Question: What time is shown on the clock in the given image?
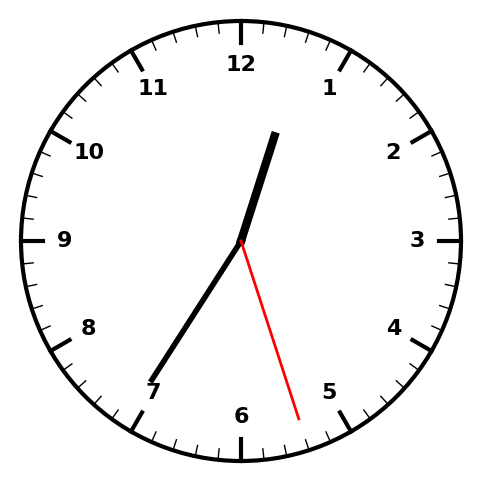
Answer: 12:35:27